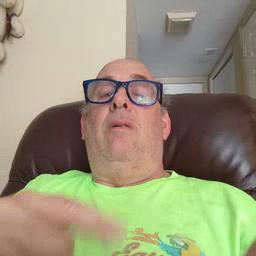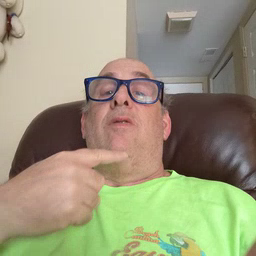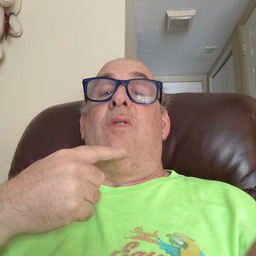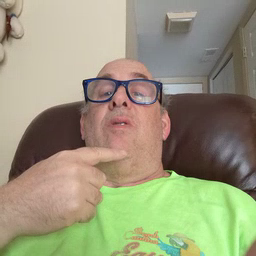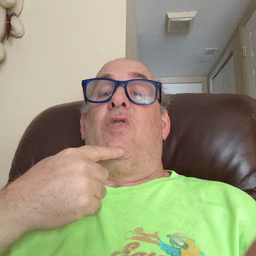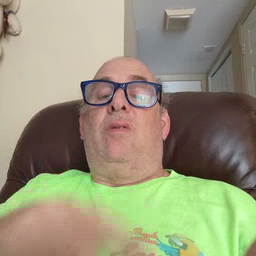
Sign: chin